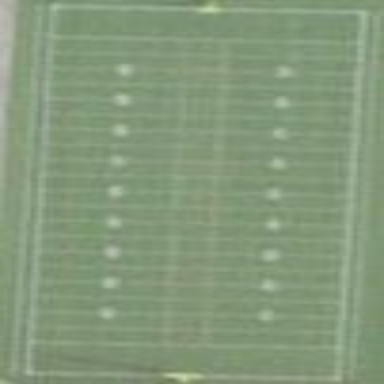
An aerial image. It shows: Pitch for American football.